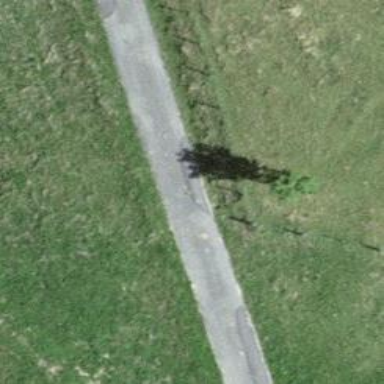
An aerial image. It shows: Well-maintained track road of grade 1.